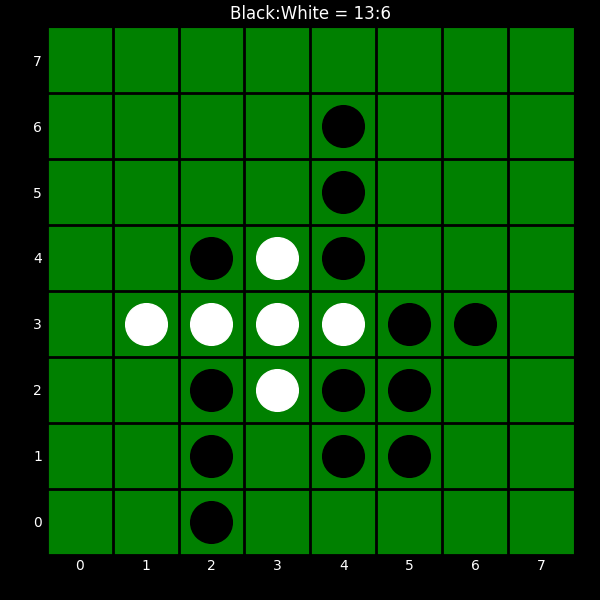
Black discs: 13
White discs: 6